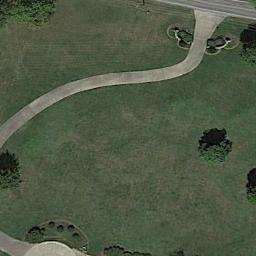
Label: meadow